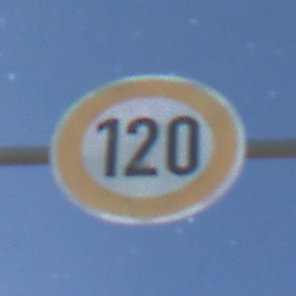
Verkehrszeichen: Geschwindigkeit120
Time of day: Night
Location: Outdoor (Nature)
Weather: PartlyCloudy
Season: NotSpecified
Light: Natural